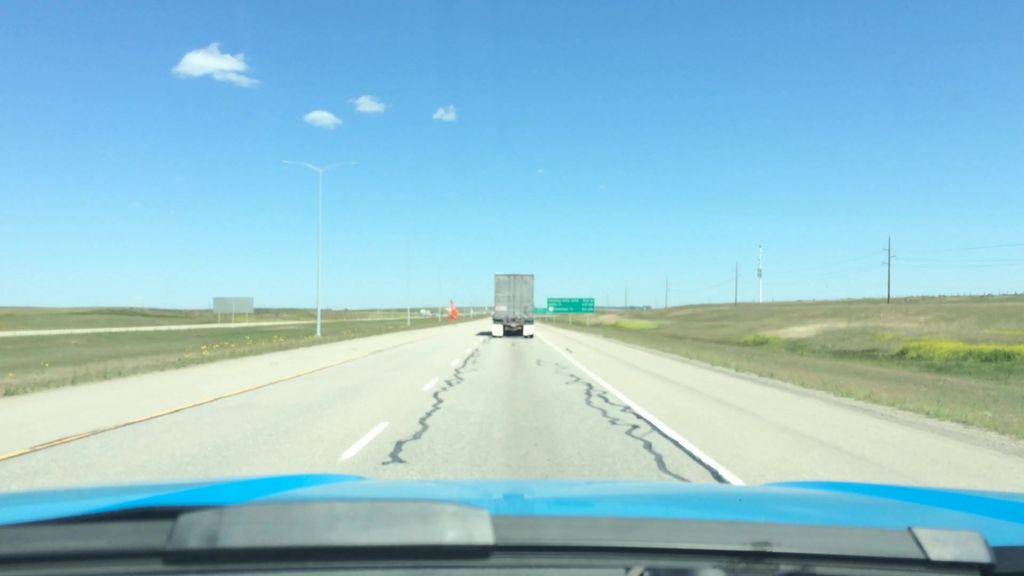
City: calgary